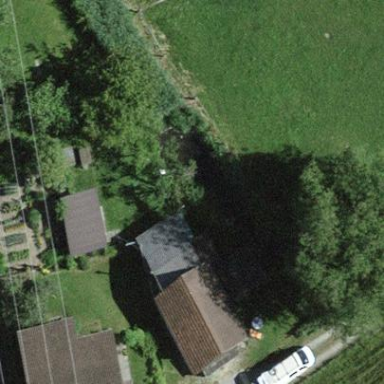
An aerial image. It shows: Rural barn.